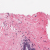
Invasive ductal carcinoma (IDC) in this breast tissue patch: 0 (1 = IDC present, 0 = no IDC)